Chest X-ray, PA view. Patient: 50 years old, sex M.
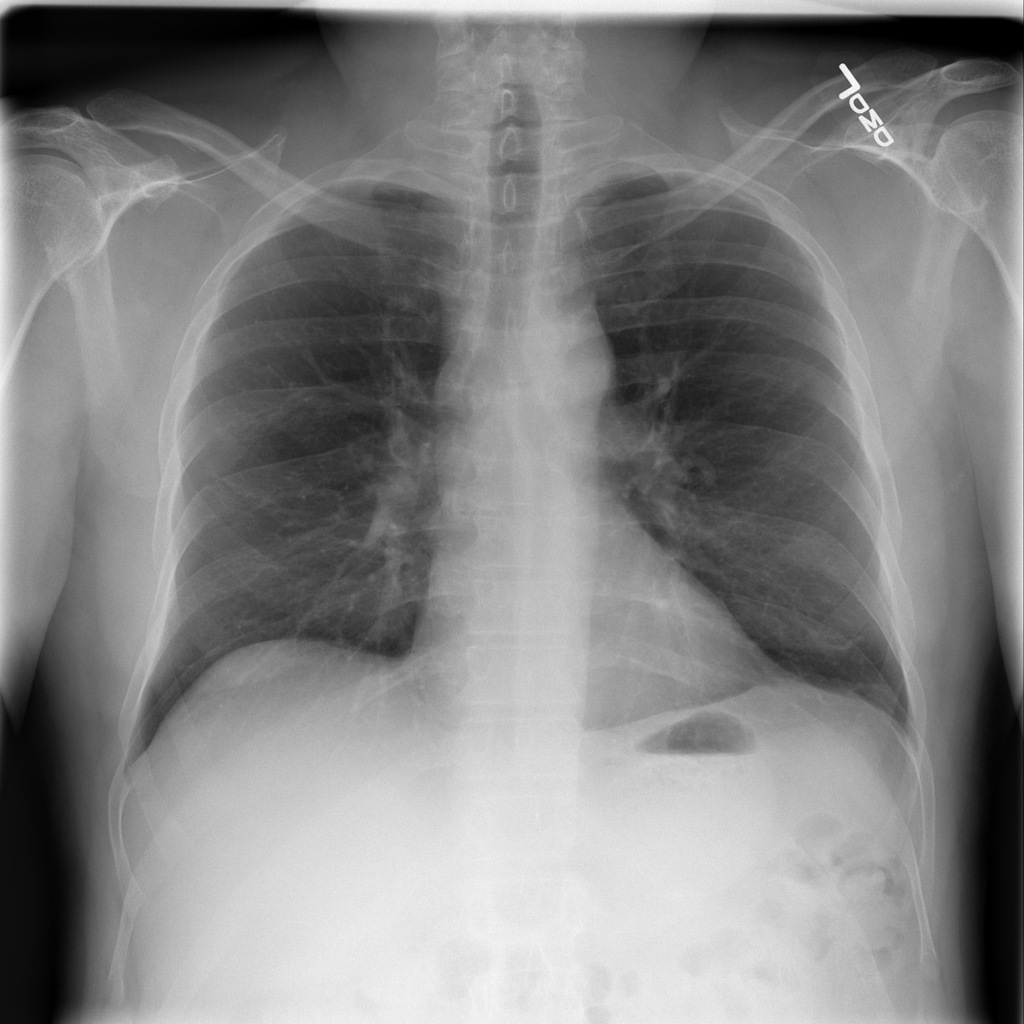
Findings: Infiltration